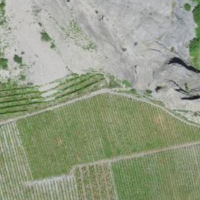
EUNIS habitat code: 40
Species observed at this site:
Stachys recta
Phoenicurus ochruros
Melanargia galathea